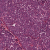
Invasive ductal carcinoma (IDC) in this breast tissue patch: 1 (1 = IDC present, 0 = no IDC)